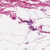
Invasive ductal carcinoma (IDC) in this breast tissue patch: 0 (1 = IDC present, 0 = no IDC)